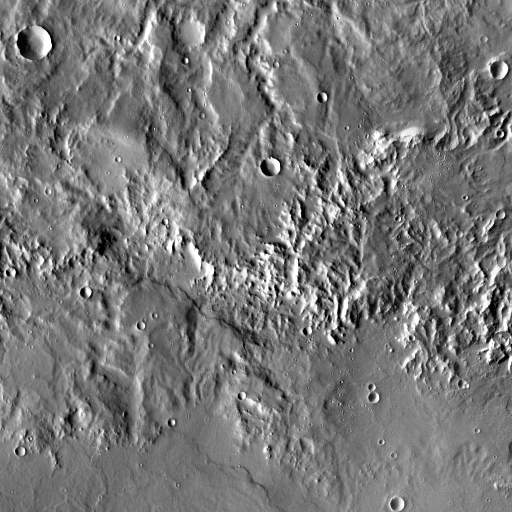
Crater classes present: Background, Other, Buried